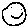
Label: smiley face